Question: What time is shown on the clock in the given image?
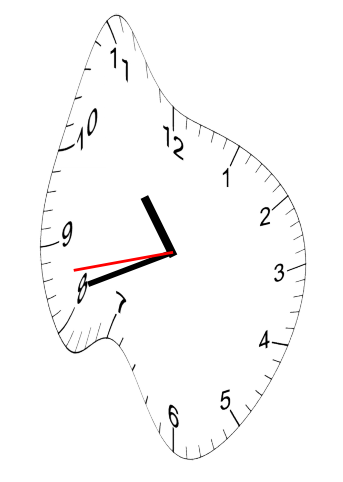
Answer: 10:41:43